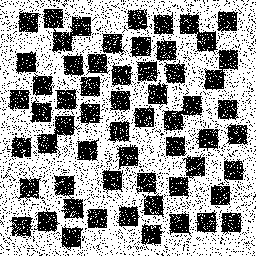
Squares: 60
Triangles: 0
Stars: 0
Total shapes: 60